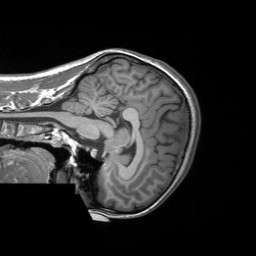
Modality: T1w
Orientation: sagittal
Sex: female
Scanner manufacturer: siemens
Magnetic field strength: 3 T
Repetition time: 1.9 s
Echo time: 0.00252 s